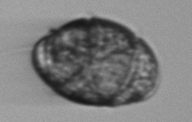
Label: Margalefidinium